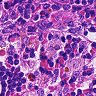
Metastatic tissue present: no